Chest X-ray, PA view. Patient: 45 years old, sex F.
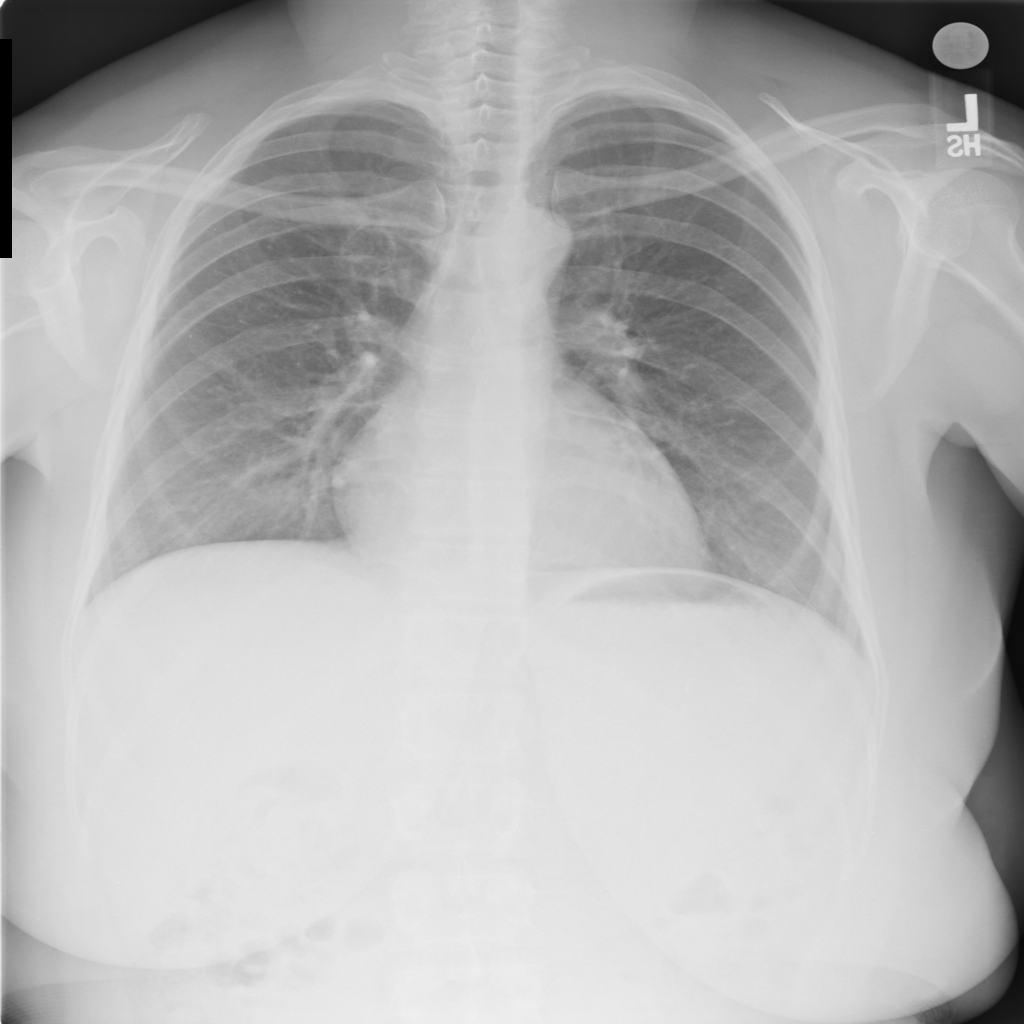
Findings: No Finding